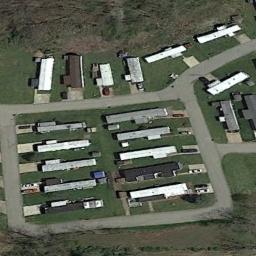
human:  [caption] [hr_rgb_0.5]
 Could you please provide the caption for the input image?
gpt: There are a row of colorful mobile homes on both sides of the road .

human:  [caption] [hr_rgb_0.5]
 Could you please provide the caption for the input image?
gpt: The mobile home park is on the grass next to the road .

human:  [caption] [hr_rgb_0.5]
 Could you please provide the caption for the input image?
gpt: The mobile home park has some mobile homes on the grass and some roads go through the mobile home park .

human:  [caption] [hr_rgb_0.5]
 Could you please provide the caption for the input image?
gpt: There are many buildings in the mobile home park .

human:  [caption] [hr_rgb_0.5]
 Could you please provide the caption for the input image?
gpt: There are some buildings on green lawns on the mobile home park .